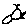
Label: bird